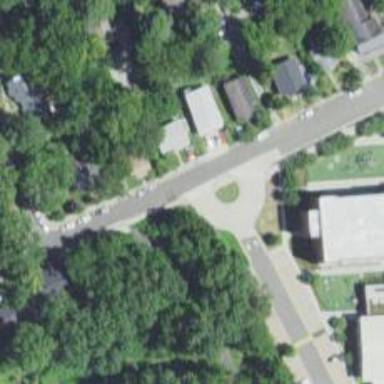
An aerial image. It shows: Marked crossing on footway.